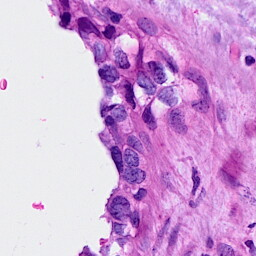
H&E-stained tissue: Breast